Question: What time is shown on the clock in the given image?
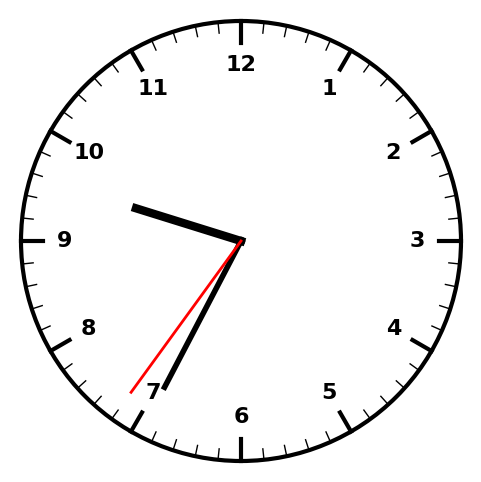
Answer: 09:34:36